Chest X-ray:
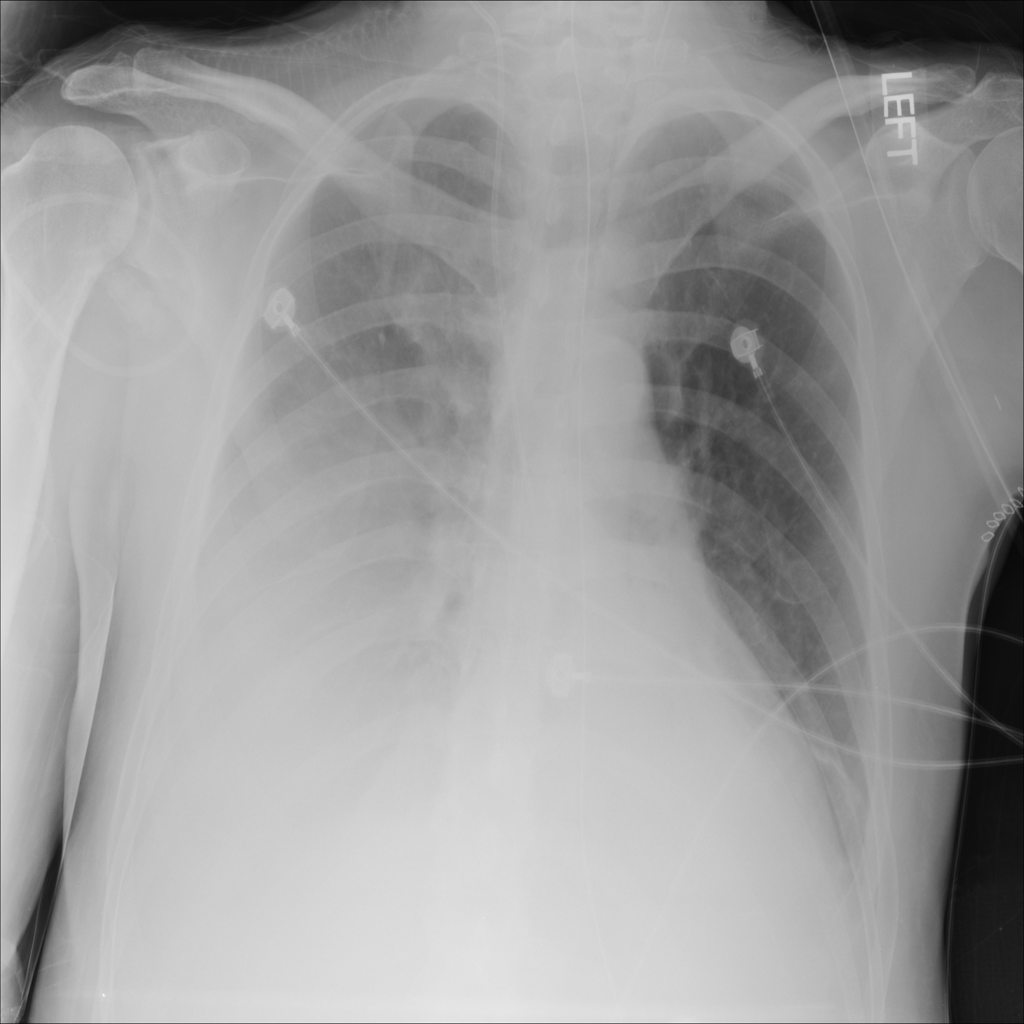
Findings: Effusion
No abnormal finding: no